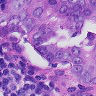
Metastatic tissue present: yes